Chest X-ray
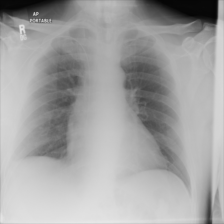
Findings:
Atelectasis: negative
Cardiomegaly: negative
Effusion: negative
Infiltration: negative
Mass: negative
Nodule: negative
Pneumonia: negative
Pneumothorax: negative
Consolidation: negative
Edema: negative
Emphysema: negative
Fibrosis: negative
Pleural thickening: negative
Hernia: negative